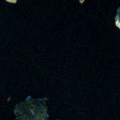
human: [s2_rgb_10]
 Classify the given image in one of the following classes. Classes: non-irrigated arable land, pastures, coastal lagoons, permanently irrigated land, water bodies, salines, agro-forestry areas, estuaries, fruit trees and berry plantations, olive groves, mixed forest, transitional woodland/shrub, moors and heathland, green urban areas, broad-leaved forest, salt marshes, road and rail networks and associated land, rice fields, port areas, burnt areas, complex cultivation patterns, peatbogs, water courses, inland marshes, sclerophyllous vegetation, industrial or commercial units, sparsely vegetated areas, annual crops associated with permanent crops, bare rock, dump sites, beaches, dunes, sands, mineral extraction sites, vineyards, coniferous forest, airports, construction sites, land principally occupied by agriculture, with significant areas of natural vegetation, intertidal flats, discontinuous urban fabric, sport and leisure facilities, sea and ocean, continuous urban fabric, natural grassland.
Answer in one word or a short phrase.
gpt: coniferous forest, mixed forest, water bodies